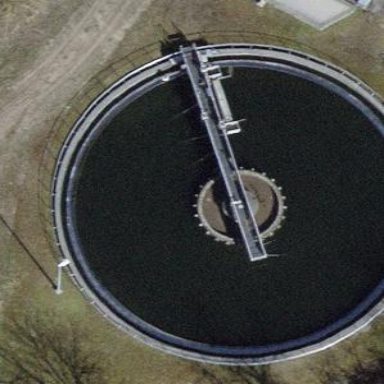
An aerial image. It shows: Wastewater storage tank located near body of water.